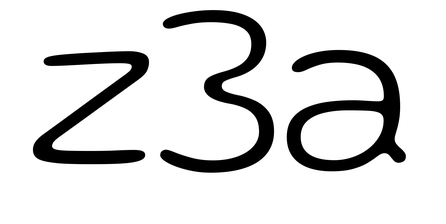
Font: Gluten_ExtraLight